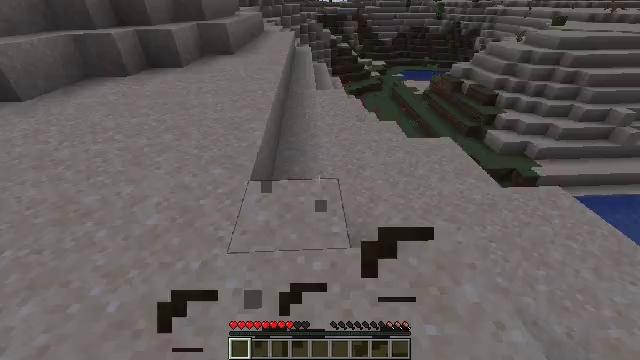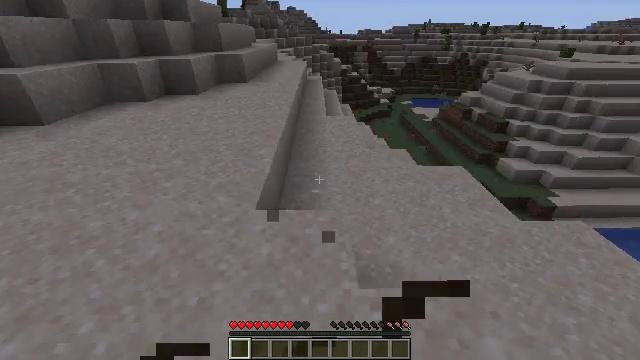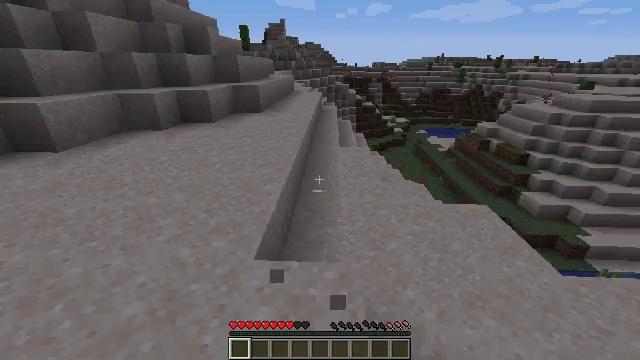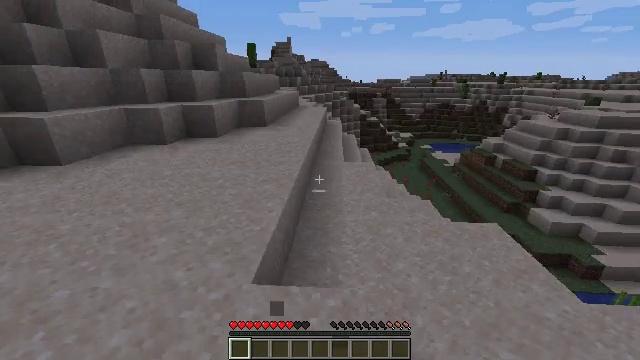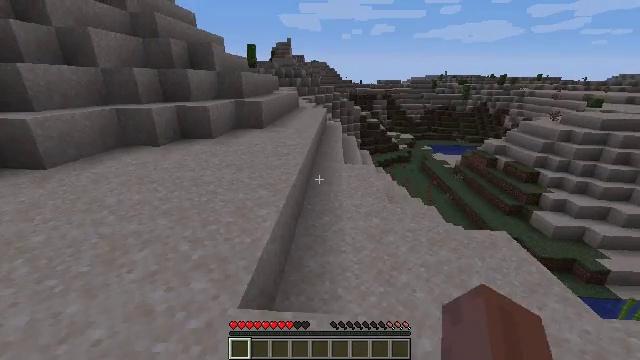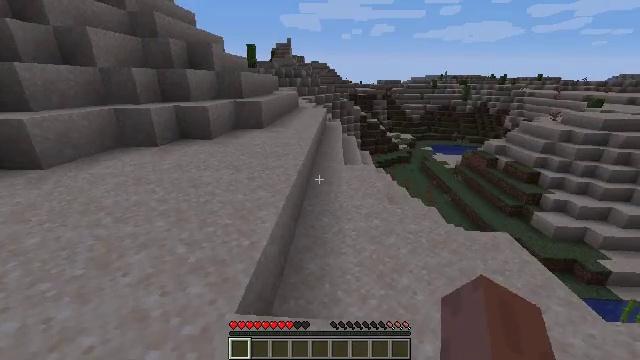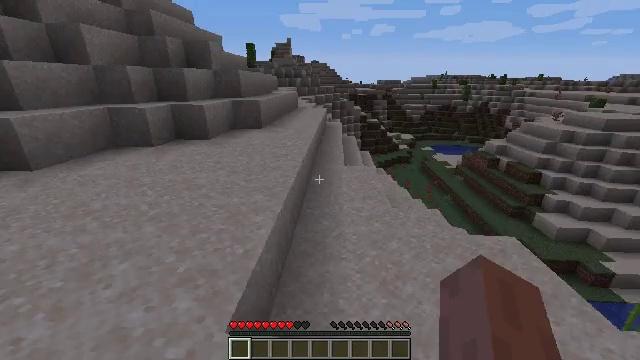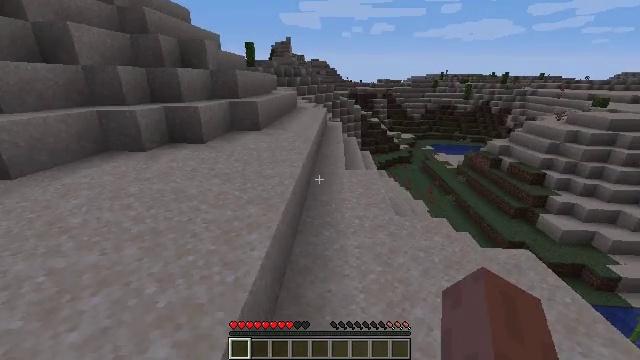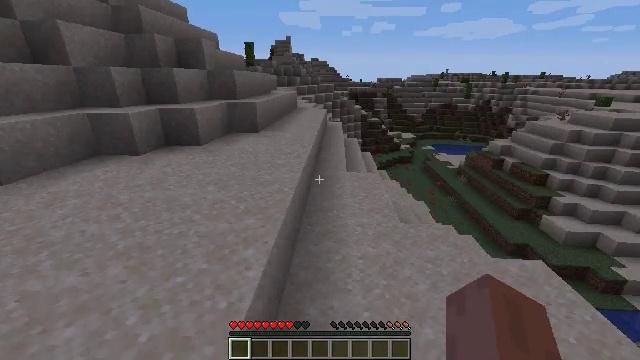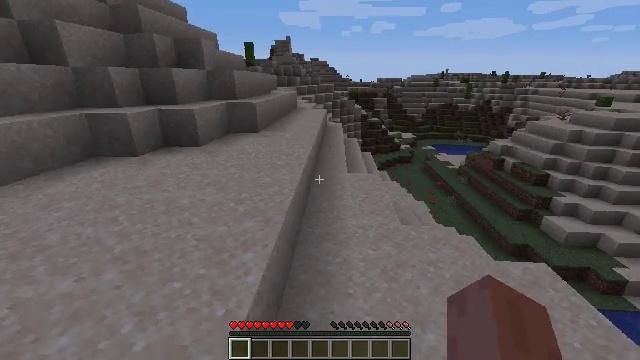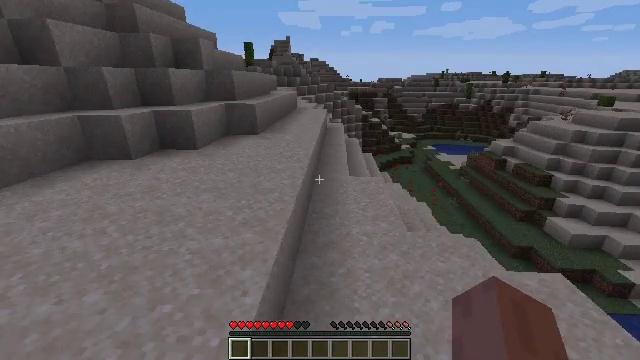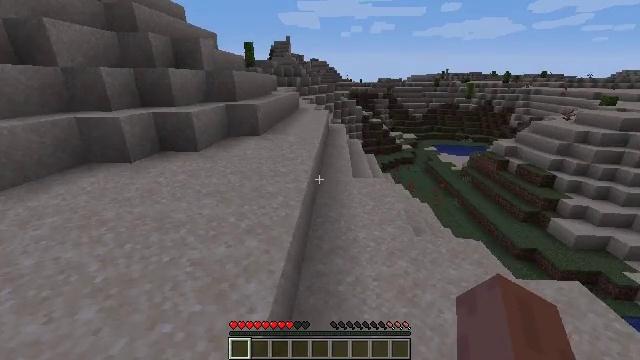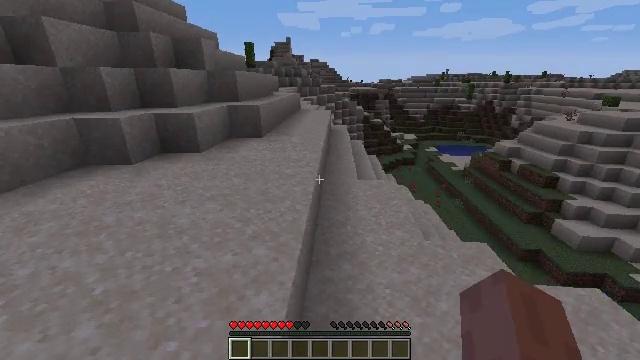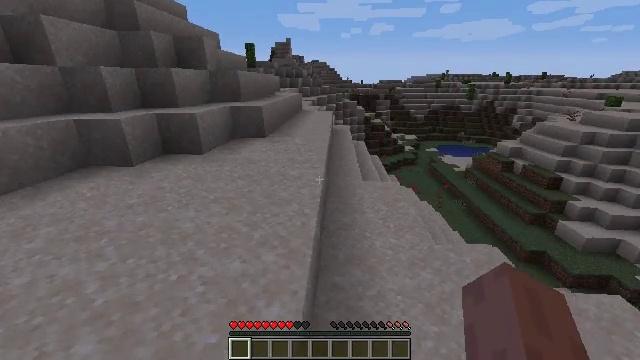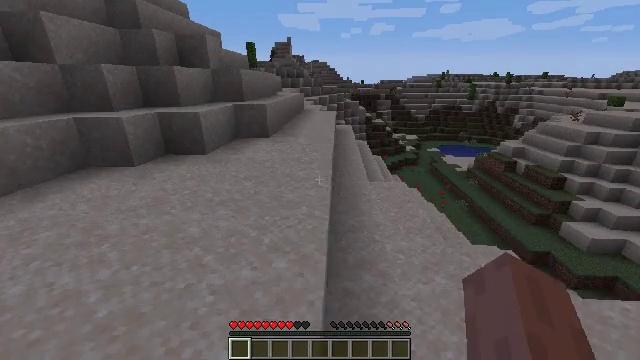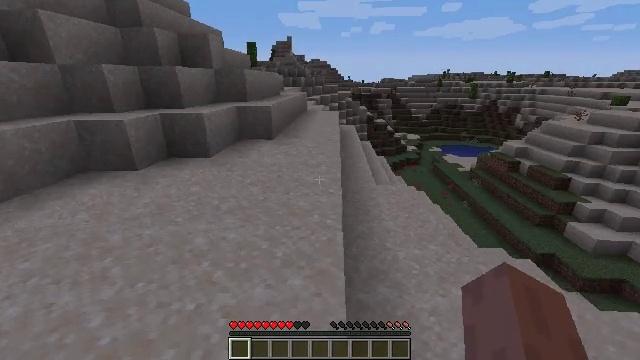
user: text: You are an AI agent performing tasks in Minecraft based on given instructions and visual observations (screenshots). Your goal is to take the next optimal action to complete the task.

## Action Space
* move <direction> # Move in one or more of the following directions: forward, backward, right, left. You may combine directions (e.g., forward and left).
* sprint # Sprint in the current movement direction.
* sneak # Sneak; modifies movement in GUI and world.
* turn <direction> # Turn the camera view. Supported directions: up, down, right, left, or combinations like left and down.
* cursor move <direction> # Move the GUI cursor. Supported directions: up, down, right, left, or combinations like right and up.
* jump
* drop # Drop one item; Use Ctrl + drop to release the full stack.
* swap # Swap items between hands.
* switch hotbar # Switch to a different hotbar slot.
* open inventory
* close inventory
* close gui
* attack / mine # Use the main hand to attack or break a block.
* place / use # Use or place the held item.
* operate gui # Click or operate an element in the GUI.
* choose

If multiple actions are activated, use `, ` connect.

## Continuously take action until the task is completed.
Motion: motion action
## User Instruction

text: Collect the cactus block.
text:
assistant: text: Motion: move forward, sprint, turn left and up
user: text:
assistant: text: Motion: move forward, sprint, turn left and up
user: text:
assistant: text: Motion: move forward, sprint, turn left and up
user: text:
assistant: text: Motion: move forward, sprint
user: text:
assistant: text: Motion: move forward
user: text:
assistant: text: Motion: move forward
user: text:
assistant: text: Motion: move forward
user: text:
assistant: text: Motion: move forward
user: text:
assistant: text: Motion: move forward
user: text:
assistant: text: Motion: move forward and move left
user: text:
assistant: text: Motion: move forward and move left
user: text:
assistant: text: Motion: move forward and move left
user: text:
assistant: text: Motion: move forward and move left
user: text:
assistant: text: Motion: move forward and move left
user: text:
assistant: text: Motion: move forward and move left
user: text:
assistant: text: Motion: move forward
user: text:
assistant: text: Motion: move forward
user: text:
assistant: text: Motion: move forward
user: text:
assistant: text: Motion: move forward
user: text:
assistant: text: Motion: move forward
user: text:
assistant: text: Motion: move forward
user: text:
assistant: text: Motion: move forward
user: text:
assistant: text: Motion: move forward
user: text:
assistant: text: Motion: move forward
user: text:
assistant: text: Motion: move forward
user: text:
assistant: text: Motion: move forward
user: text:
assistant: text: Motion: move forward
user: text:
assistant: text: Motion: move forward
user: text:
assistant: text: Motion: move forward
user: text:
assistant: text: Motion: move forward